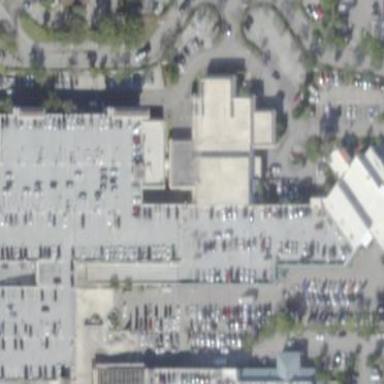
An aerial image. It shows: Retail area.